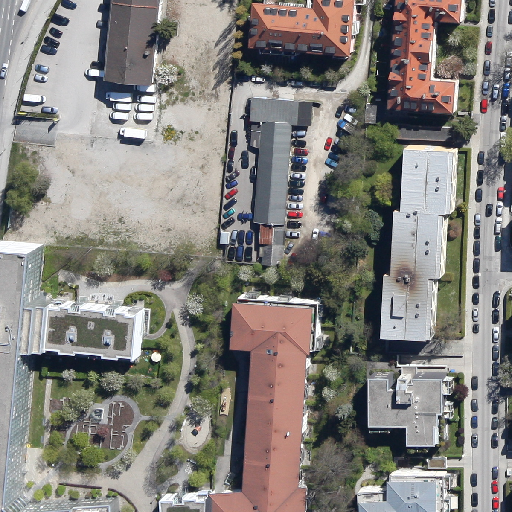
Referring expression: light-duty vehicle driving on the road